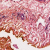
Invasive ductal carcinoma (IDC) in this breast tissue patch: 0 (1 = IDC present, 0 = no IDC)